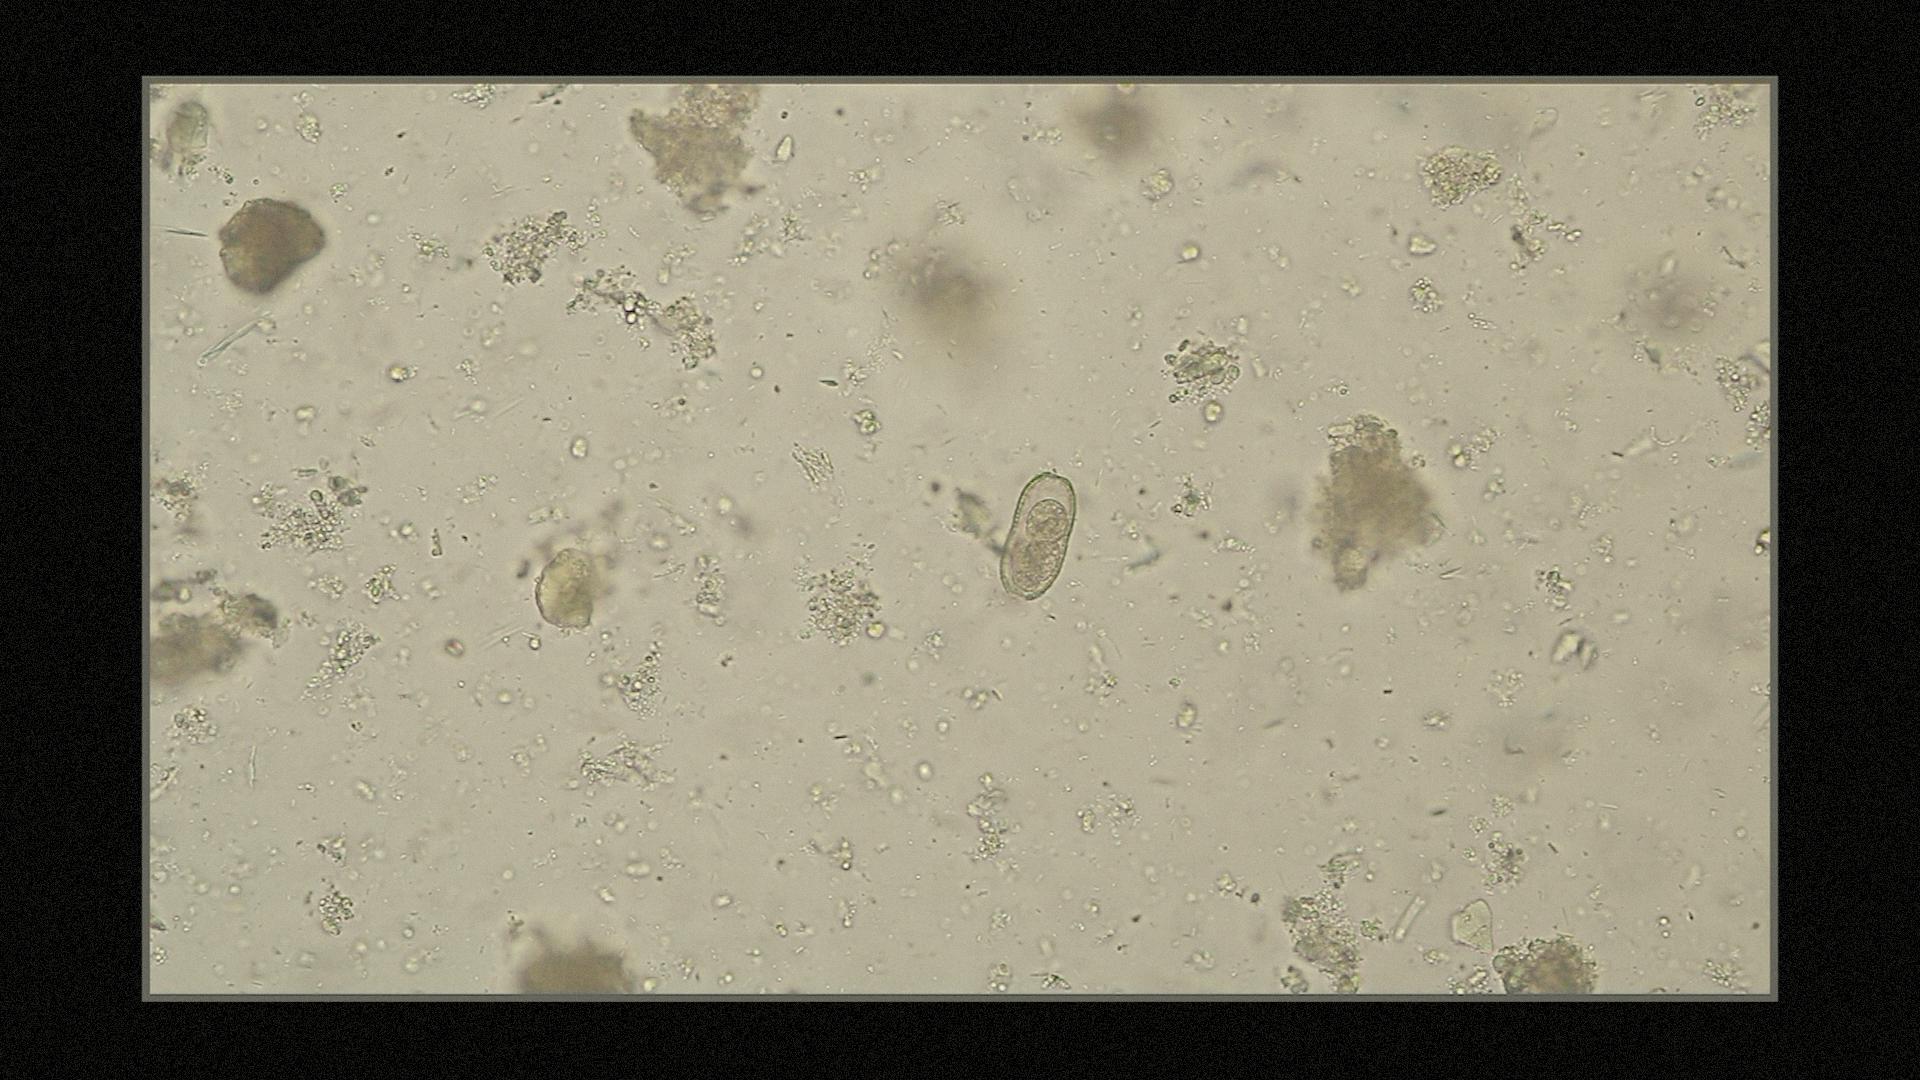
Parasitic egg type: Capillaria philippinensis